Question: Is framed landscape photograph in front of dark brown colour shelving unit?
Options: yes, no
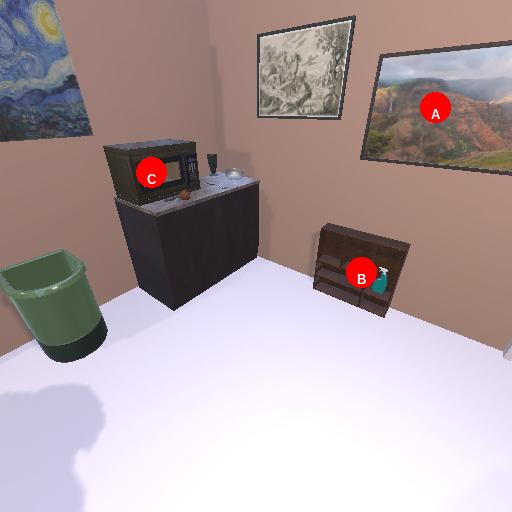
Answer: yes